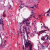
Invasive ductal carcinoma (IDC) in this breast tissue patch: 0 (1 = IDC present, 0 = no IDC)